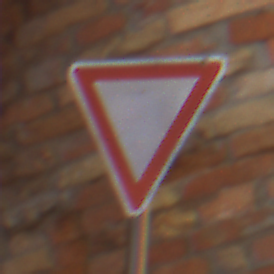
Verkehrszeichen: VorfahrtGewaehren
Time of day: MorningAfternoon
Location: Outdoor (Urban)
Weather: Clear
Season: NotSpecified
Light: Natural